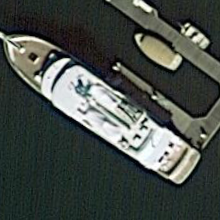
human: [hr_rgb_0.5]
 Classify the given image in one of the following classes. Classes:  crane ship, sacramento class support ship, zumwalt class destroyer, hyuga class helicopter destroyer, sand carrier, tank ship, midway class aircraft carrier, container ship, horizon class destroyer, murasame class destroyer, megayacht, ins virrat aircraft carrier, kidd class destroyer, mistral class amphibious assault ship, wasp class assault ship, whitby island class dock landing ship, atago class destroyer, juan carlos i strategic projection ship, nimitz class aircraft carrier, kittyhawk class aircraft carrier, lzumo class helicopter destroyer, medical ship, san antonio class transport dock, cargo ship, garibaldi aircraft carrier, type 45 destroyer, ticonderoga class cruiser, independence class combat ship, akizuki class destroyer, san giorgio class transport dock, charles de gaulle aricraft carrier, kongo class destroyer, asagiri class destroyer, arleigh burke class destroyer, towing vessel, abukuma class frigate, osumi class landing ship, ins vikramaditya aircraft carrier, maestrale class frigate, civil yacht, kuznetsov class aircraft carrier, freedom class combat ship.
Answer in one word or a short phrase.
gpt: Civil yacht